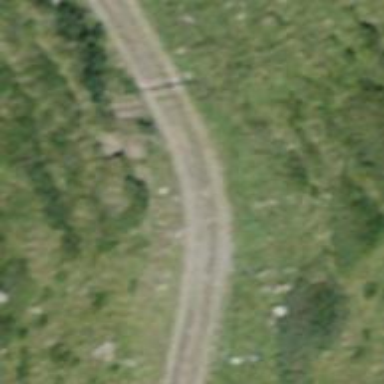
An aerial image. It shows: Track with grade 3 tracktype.